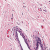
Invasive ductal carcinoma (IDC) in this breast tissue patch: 0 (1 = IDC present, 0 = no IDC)